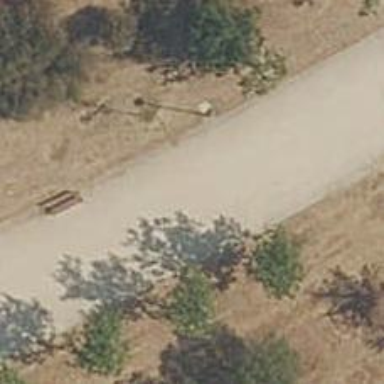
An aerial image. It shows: Dirt footway.